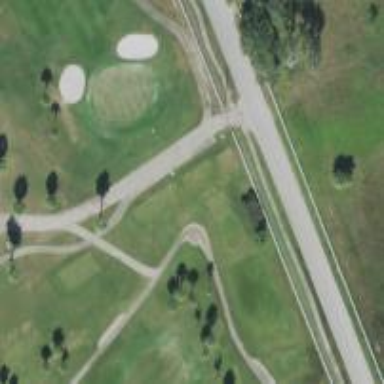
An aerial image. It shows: Pathway for golfing.